【题型】填空题　【知识点】平面几何　【难度】easy
如果一个等腰梯形的一个底角为$120^{\circ}$，上底长为 3，下底长为 5，则其腰长为 $\underline{\quad}$.
【解答】
【答案】2

【详解】解：如图，过点 $A$ 作 $AE \parallel DC$，交 $BC$ 于 $E$，

$\because$ 四边形 $ABCD$ 为等腰梯形，等腰梯形的一个底角为 $120^{\circ}$，

$\therefore AD \parallel BC$，$AB = CD$，

$\therefore \angle B = 180^{\circ} - \angle BAD = 180^{\circ} - 120^{\circ} = 60^{\circ}$，

$\because AE \parallel DC$，$AD \parallel BC$，

$\therefore$ 四边形 $AECD$ 为平行四边形，

$\therefore EC = AD = 3$，$AE = CD$，

$\therefore BE = BC - EC = 5 - 3 = 2$，$AB = AE$，

$\because AB = AE$，$\angle B = 60^{\circ}$，

$\therefore \triangle ABE$ 为等边三角形，

$\therefore AB = BE = 2$，即等腰梯形的腰长为 2，

故答案为：2.
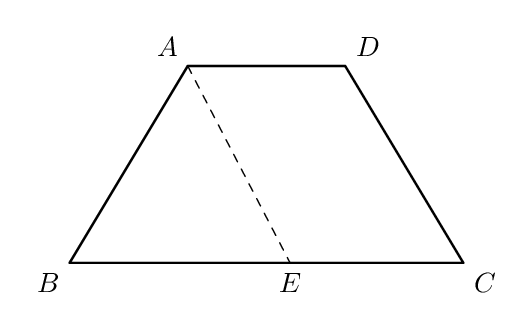